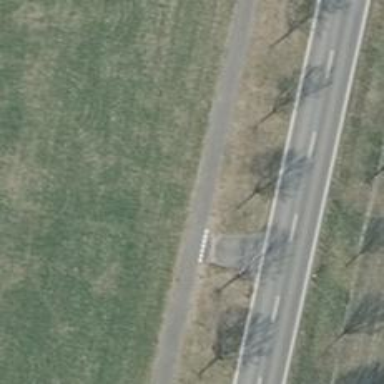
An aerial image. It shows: Row of deciduous broadleaved trees.